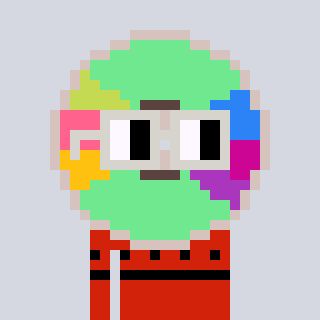
a pixel art character with square light gray glasses, a cd-shaped head and a red-colored body on a cool background